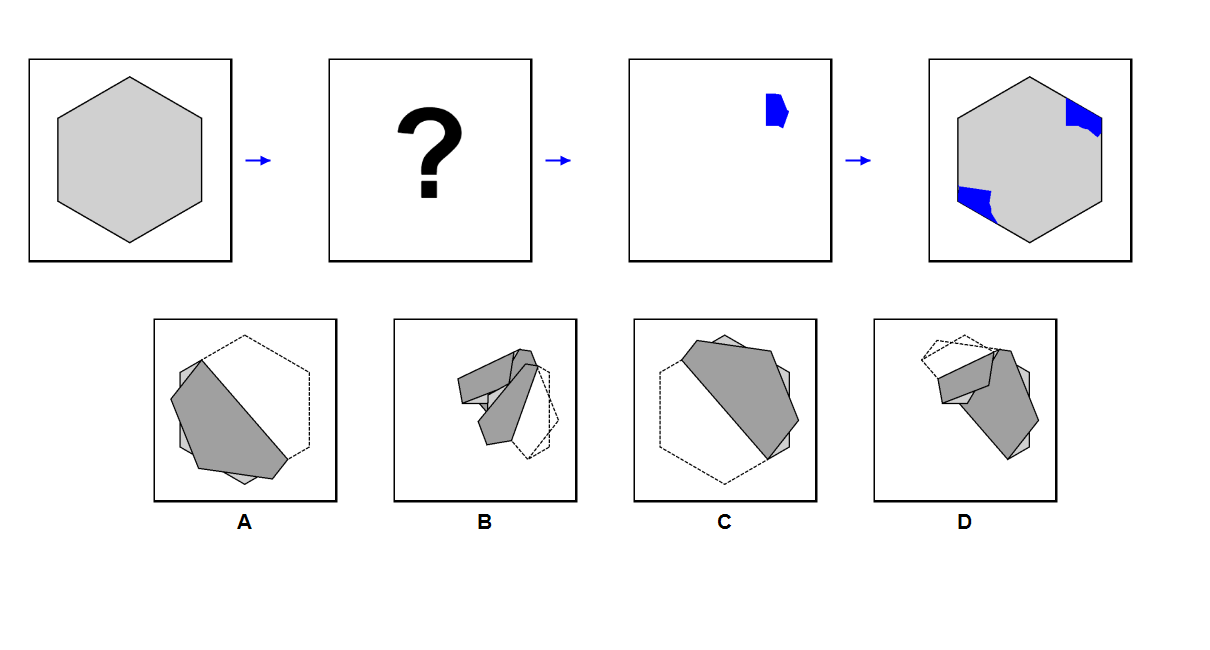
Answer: A